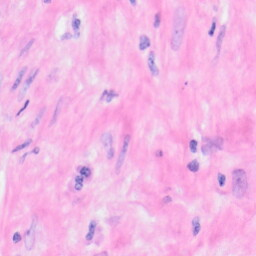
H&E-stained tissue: Kidney